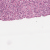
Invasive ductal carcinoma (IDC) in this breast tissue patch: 1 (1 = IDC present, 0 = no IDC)